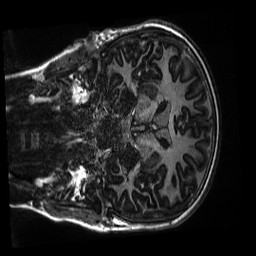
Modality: MP2RAGE
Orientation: coronal
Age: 10
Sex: male
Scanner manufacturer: siemens
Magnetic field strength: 3 T
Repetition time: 4 s
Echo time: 0.00303 s